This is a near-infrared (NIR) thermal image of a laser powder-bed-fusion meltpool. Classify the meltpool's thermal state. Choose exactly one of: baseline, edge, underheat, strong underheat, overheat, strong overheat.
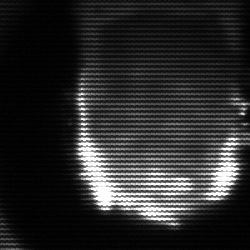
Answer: baseline